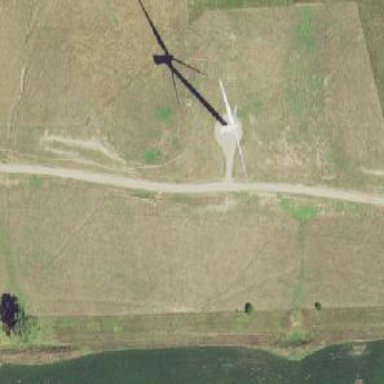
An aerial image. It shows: Road designated for service vehicles in wind farm area.